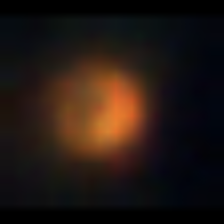
Taxon: NanoPlankton
Group: Other